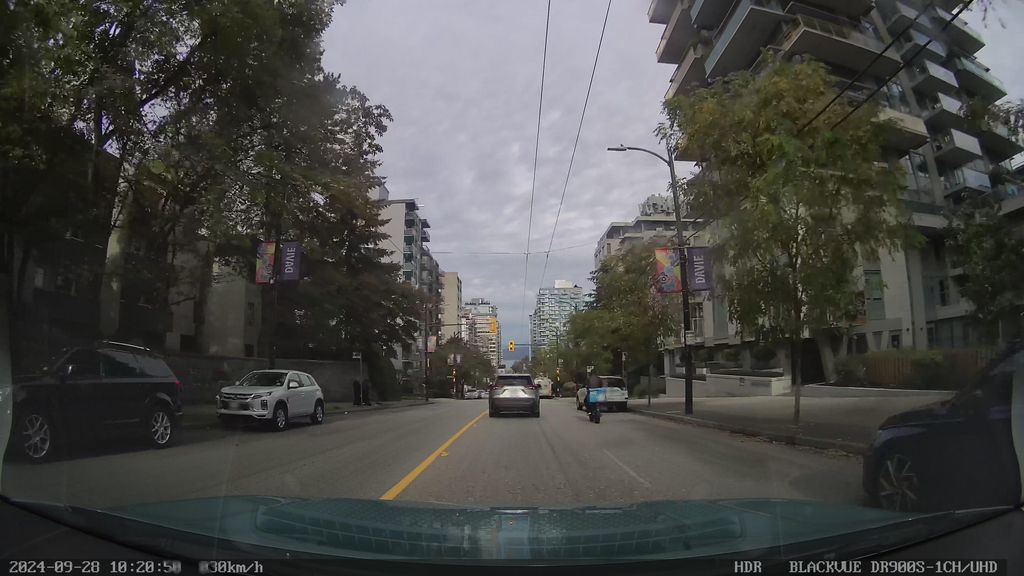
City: vancouver